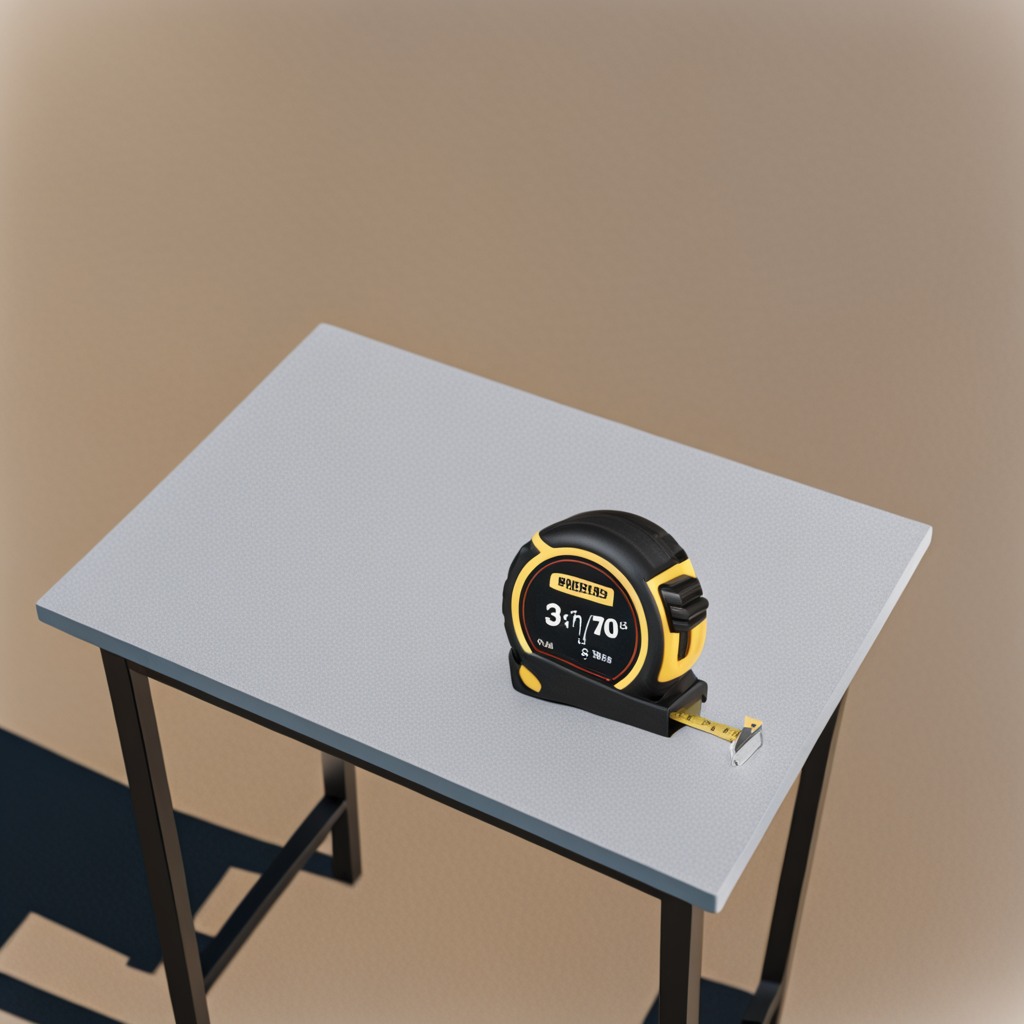
A measuring tape is lying on a utility table in a temporary outdoor tool station.